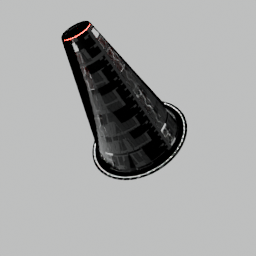
Label: tools